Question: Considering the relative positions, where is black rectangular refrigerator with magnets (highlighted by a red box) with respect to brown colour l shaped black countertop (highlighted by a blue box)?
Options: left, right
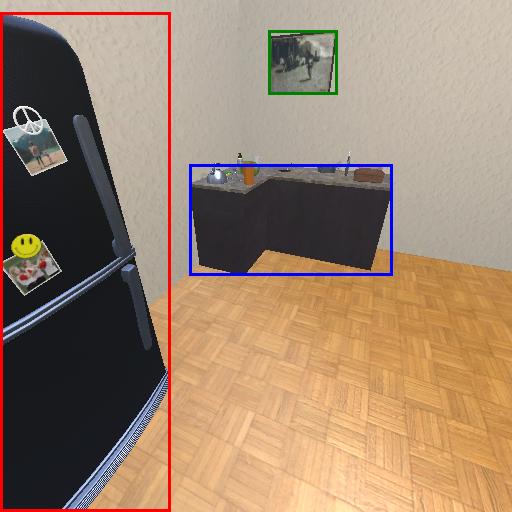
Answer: left